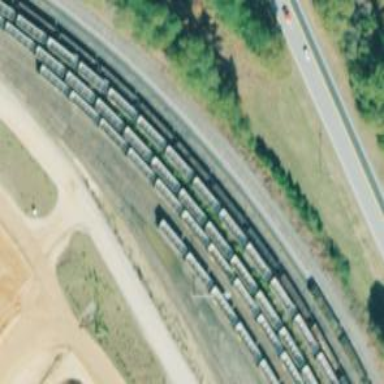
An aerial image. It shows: Railway yard for car storage with rail tracks.